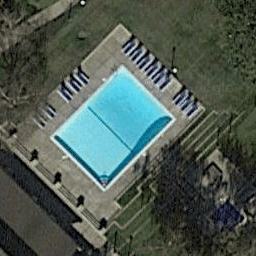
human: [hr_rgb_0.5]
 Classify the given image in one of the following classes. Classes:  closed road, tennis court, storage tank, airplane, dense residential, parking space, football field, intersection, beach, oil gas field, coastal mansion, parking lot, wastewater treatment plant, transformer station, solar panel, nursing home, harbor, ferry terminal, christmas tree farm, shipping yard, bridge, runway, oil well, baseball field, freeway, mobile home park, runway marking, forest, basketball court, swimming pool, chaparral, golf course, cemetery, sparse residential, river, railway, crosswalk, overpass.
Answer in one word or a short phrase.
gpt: swimming pool